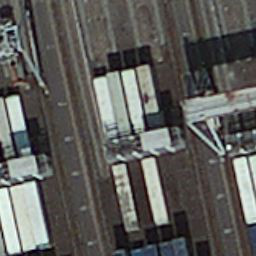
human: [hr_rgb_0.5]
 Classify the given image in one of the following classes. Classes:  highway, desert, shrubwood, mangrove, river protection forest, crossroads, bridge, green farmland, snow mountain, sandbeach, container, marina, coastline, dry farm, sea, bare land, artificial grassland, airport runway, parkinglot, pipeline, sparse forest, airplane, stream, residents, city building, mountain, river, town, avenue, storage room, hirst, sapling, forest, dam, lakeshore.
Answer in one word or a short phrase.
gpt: container